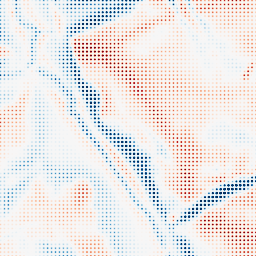
Category: multiscale
Decomposition family: dog_multiscale
Decomposition parameters: sigma_ratio: 1.4
n_scales: 5
base_sigma: 2
Upsampling method: sinc_blackman
Upsampling parameters: scale: 8
kernel_size: 4
Upsampling scale: 8